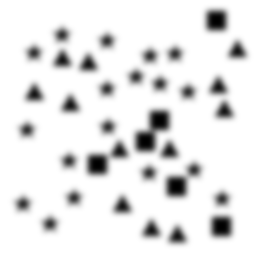
Squares: 6
Triangles: 12
Stars: 18
Total shapes: 36